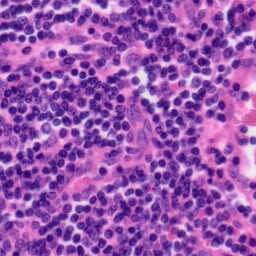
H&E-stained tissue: Tonsil